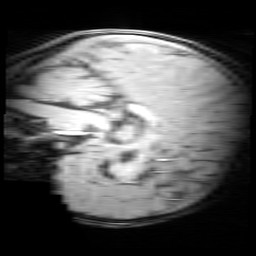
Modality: MP2RAGE
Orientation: sagittal
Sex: female
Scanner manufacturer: siemens
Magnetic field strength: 3 T
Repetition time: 5 s
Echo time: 0.00355 s